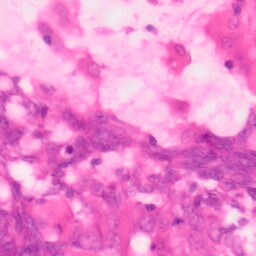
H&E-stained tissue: Colon